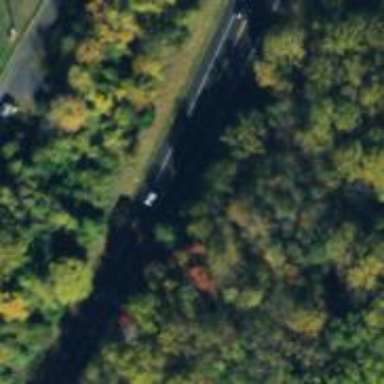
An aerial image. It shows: Expressway with asphalt surface categorized as trunk highway.